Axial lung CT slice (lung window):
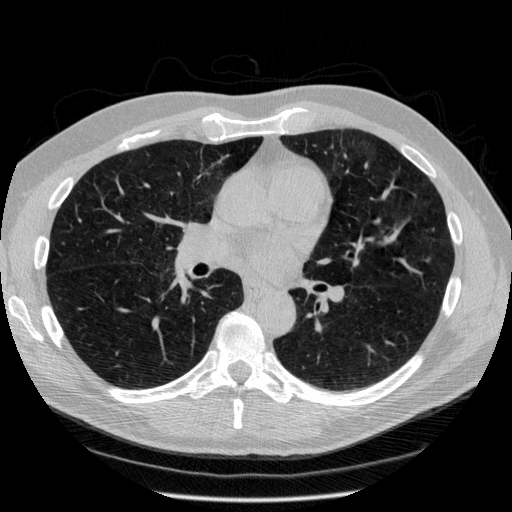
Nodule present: no